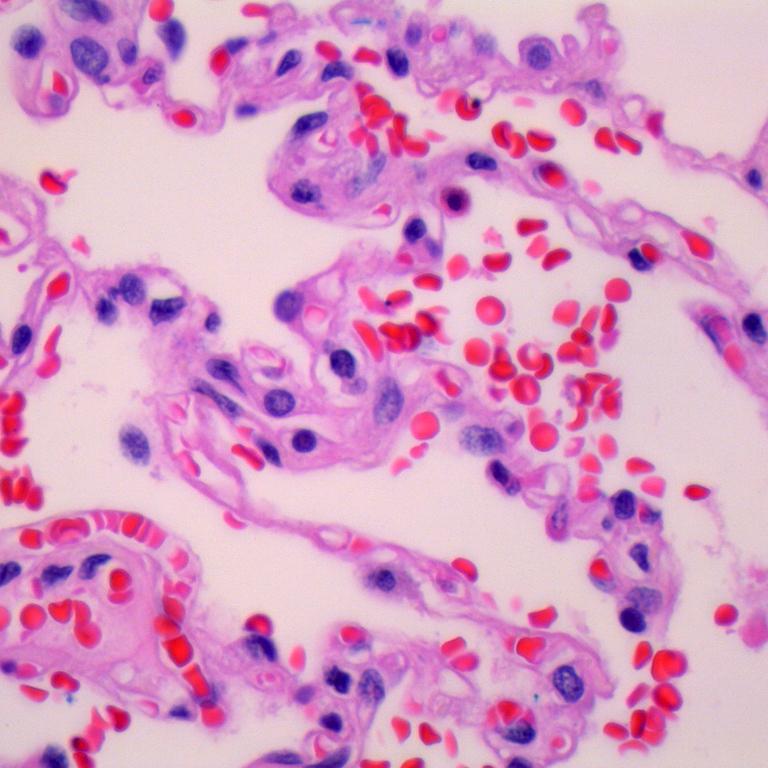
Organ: lung
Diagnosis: benign